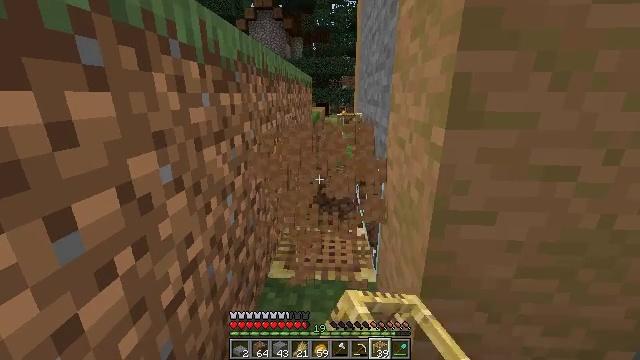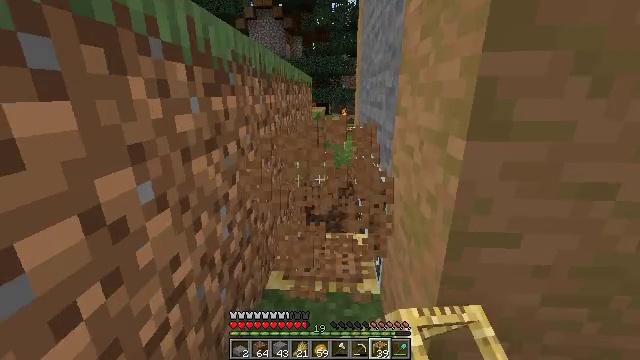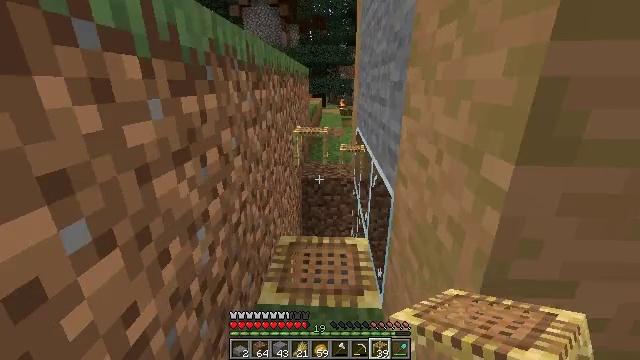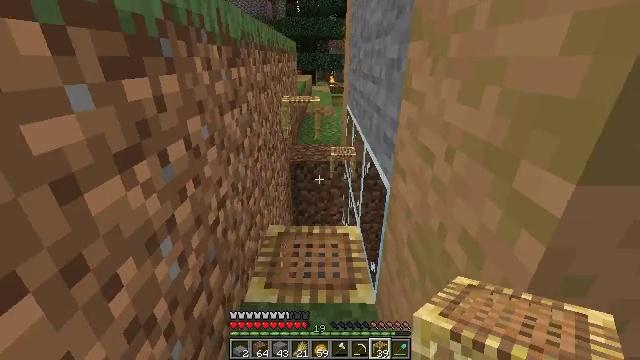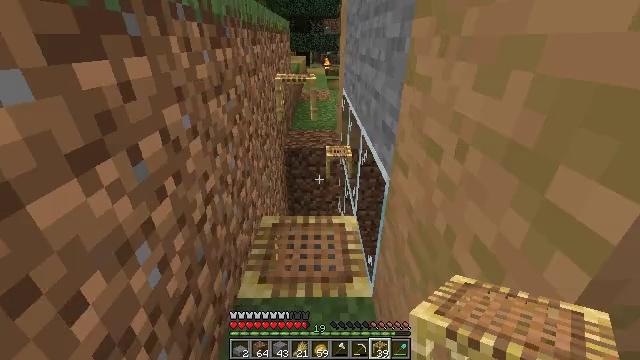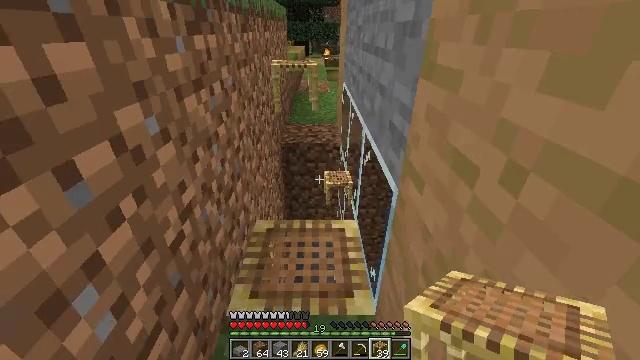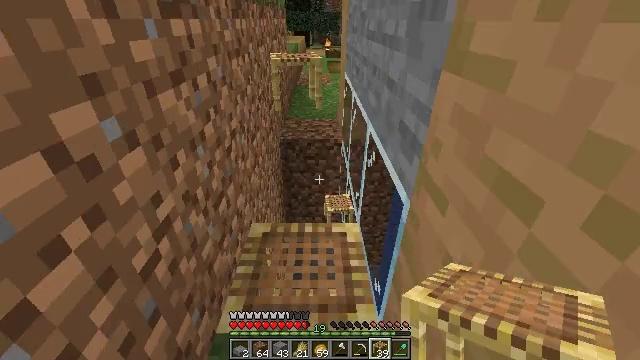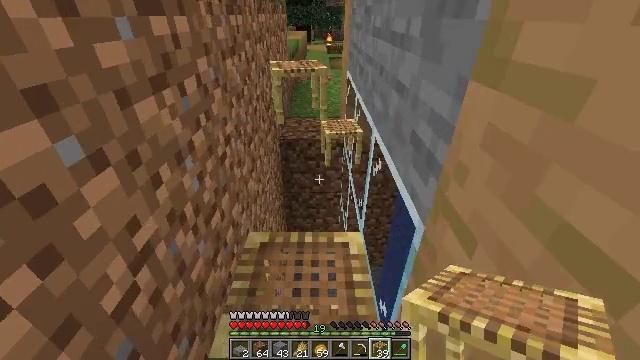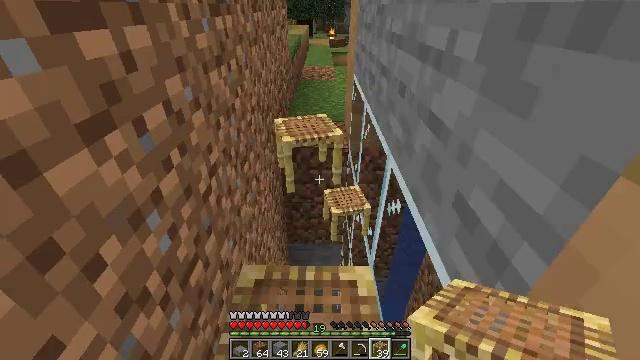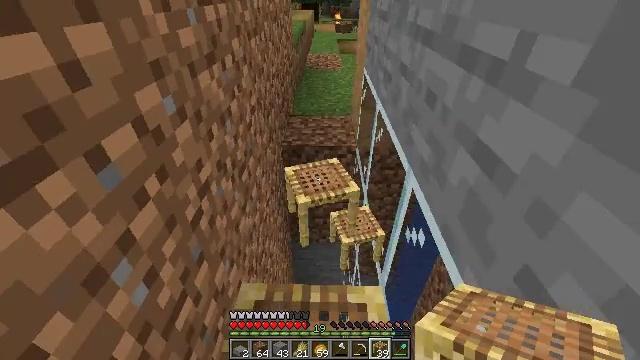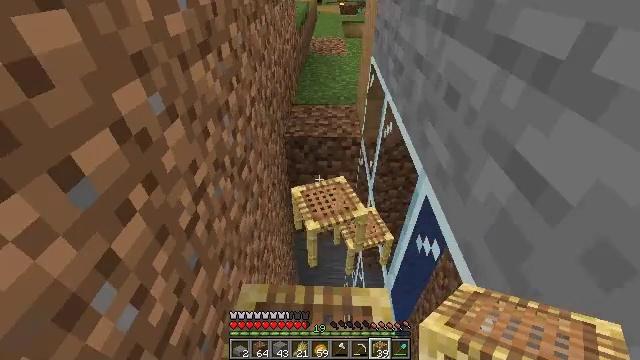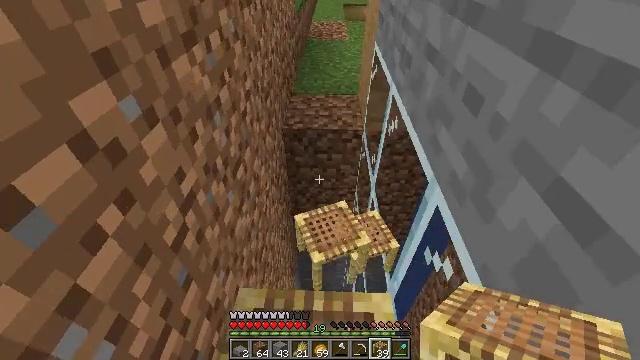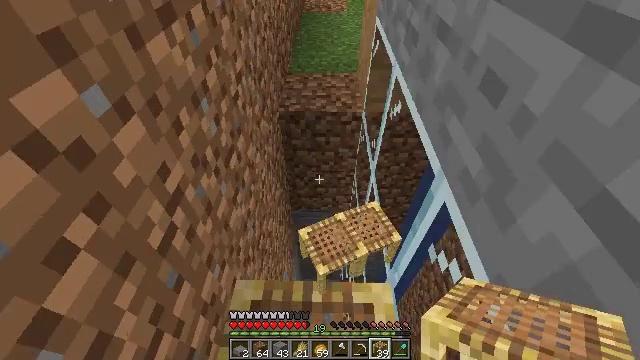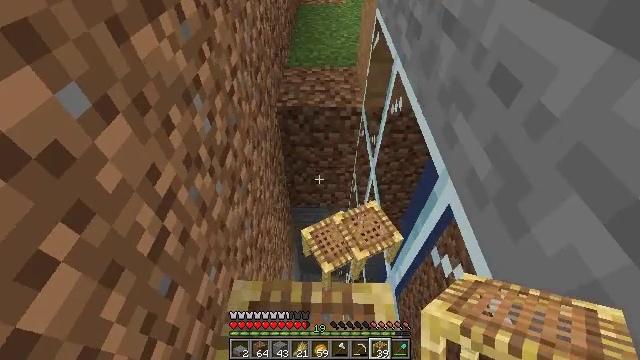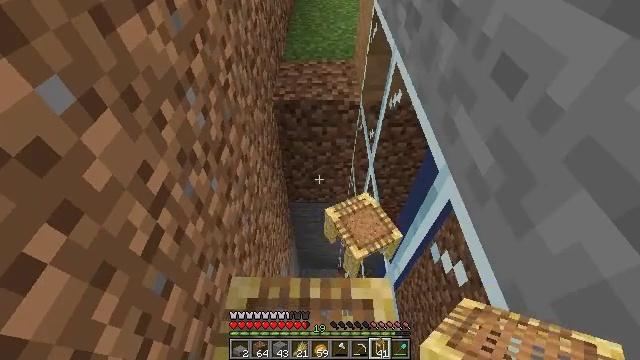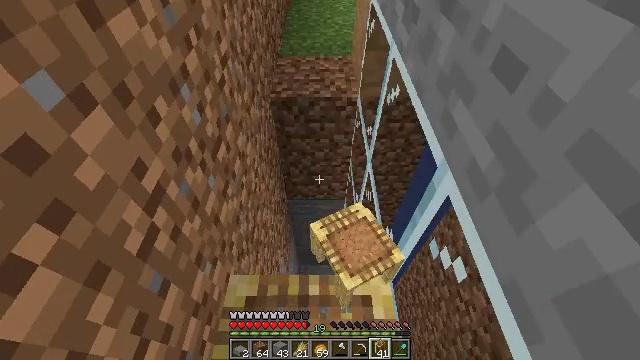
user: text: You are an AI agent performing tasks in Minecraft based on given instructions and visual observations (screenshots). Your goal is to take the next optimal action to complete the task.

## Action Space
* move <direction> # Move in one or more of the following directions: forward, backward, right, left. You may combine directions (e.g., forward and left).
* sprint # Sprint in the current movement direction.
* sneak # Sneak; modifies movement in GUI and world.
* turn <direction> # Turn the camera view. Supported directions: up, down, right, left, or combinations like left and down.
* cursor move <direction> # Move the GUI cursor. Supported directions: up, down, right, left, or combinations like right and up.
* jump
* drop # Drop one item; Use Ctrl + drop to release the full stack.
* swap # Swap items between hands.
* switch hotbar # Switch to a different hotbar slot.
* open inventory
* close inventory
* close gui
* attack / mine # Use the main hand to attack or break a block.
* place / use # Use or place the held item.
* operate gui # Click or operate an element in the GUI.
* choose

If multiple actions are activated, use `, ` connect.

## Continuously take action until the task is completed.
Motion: motion action
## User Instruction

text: Smelt sand for glass using a furnace.
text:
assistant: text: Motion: move forward
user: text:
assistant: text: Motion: move forward, turn down
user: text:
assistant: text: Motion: move forward, turn right and down
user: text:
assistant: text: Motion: move forward, turn right and down
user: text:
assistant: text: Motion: move forward, turn down
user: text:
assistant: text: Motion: move forward, turn down
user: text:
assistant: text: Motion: move forward
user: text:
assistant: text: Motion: move forward, turn down
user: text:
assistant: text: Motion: move forward, turn left and down
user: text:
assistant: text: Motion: move forward, turn down
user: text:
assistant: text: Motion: turn down
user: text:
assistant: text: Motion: turn down
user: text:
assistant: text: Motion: turn down
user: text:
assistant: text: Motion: turn down
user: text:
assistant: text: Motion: no_op
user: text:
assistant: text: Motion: turn right
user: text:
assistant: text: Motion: turn right
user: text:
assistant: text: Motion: turn right and down
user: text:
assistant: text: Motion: turn right and down
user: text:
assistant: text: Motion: no_op
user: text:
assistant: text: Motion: no_op
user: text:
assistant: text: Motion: no_op
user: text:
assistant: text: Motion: no_op
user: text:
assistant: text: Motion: turn right
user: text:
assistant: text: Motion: turn right
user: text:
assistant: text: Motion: turn right
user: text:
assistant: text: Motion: turn right
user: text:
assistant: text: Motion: turn right and up
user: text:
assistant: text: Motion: turn right and up
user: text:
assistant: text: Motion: move forward, turn right and up